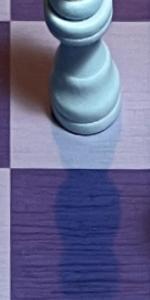
Label: Empty